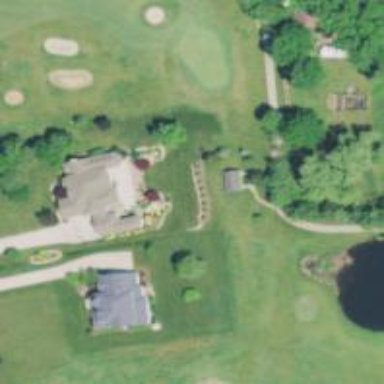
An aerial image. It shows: Path used for both walking and golf.